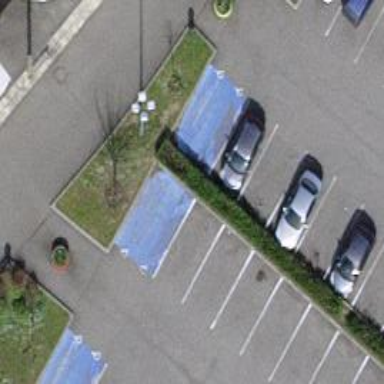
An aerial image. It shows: Parking space is available.